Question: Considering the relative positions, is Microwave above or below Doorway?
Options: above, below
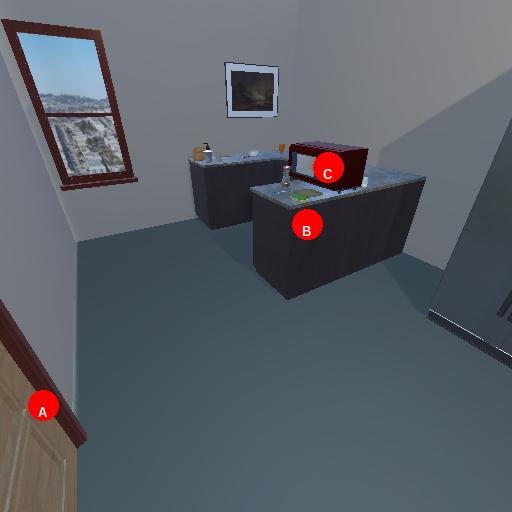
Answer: above